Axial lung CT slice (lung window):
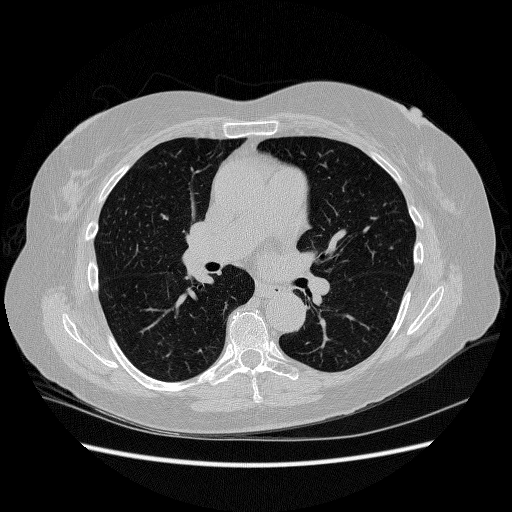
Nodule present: yes
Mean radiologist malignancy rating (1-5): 1.5